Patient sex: M
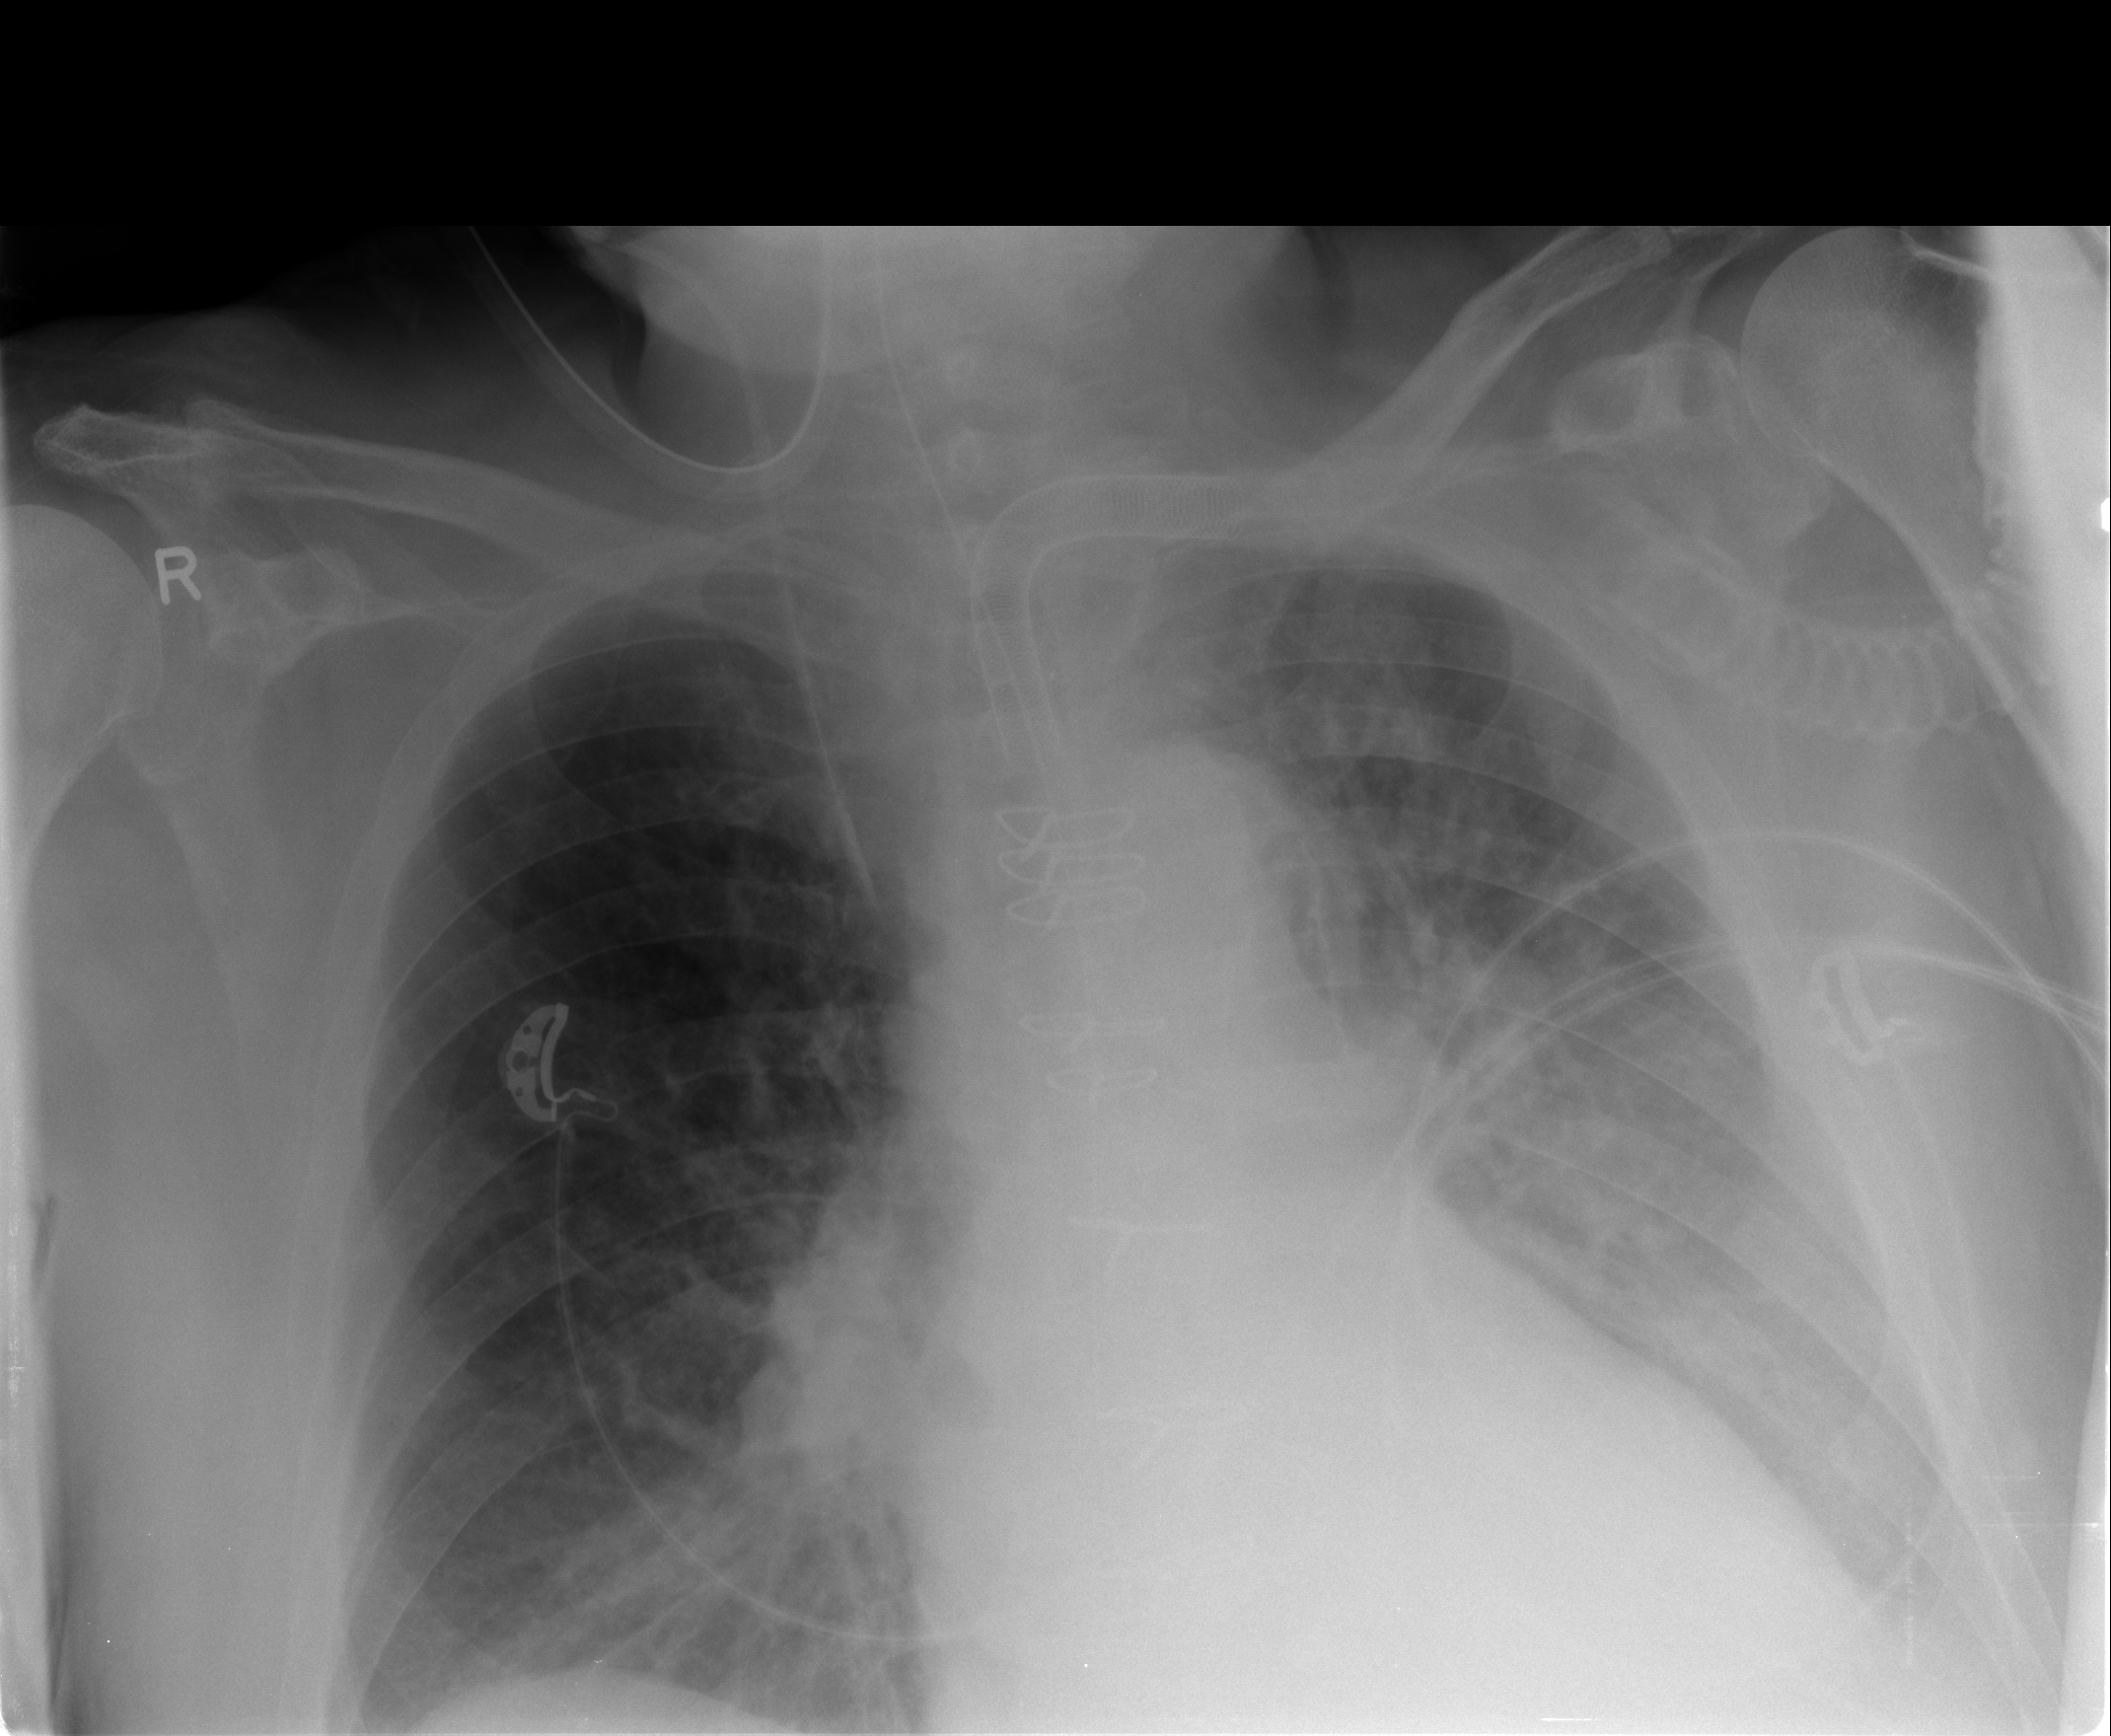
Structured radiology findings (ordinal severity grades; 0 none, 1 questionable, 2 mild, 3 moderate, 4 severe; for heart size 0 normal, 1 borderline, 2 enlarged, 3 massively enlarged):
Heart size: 1
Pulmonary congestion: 2
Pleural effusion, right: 0
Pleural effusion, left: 2
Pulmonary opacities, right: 2
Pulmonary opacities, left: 2
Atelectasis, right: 2
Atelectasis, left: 2